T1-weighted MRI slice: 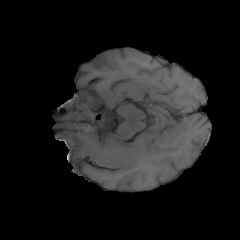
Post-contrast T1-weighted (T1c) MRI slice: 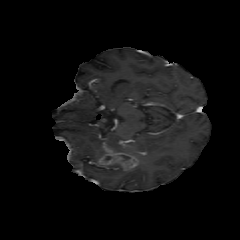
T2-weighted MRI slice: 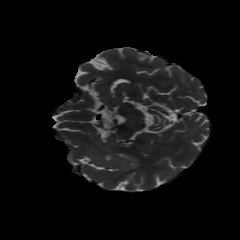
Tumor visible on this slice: yes